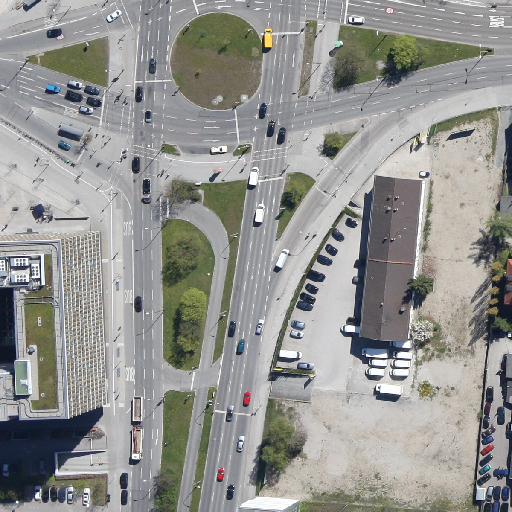
Referring expression: bikeway